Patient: sex M, age 53
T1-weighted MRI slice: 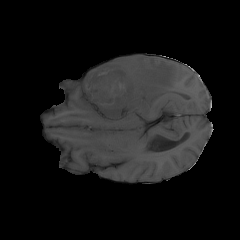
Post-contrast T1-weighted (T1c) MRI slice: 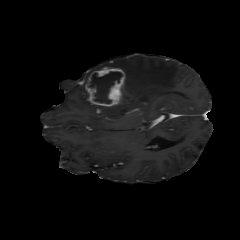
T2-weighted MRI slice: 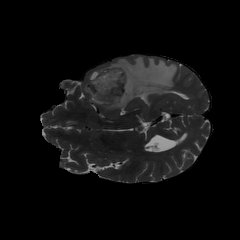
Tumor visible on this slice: yes
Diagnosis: Glioblastoma, IDH-wildtype
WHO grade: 4